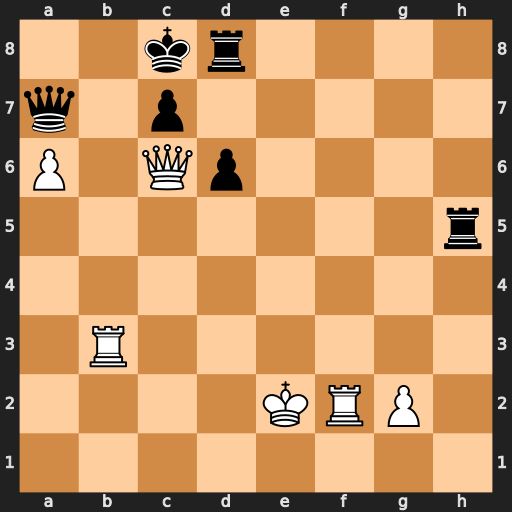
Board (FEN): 2kr4/q1p5/P1Qp4/7r/8/1R6/4KRP1/8
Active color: w
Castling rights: -
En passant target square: -
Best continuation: Rb7 Rc5 Rxa7 Rxc6 Ra8+